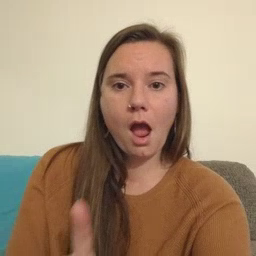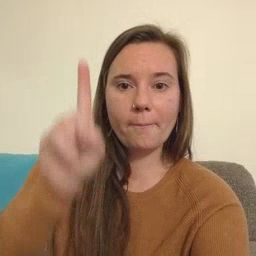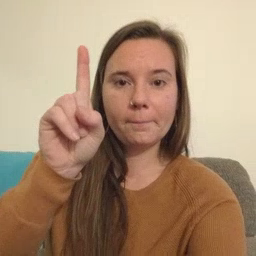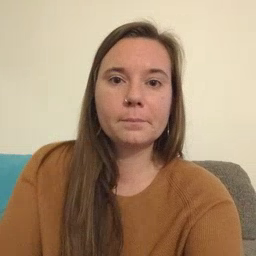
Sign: up